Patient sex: M
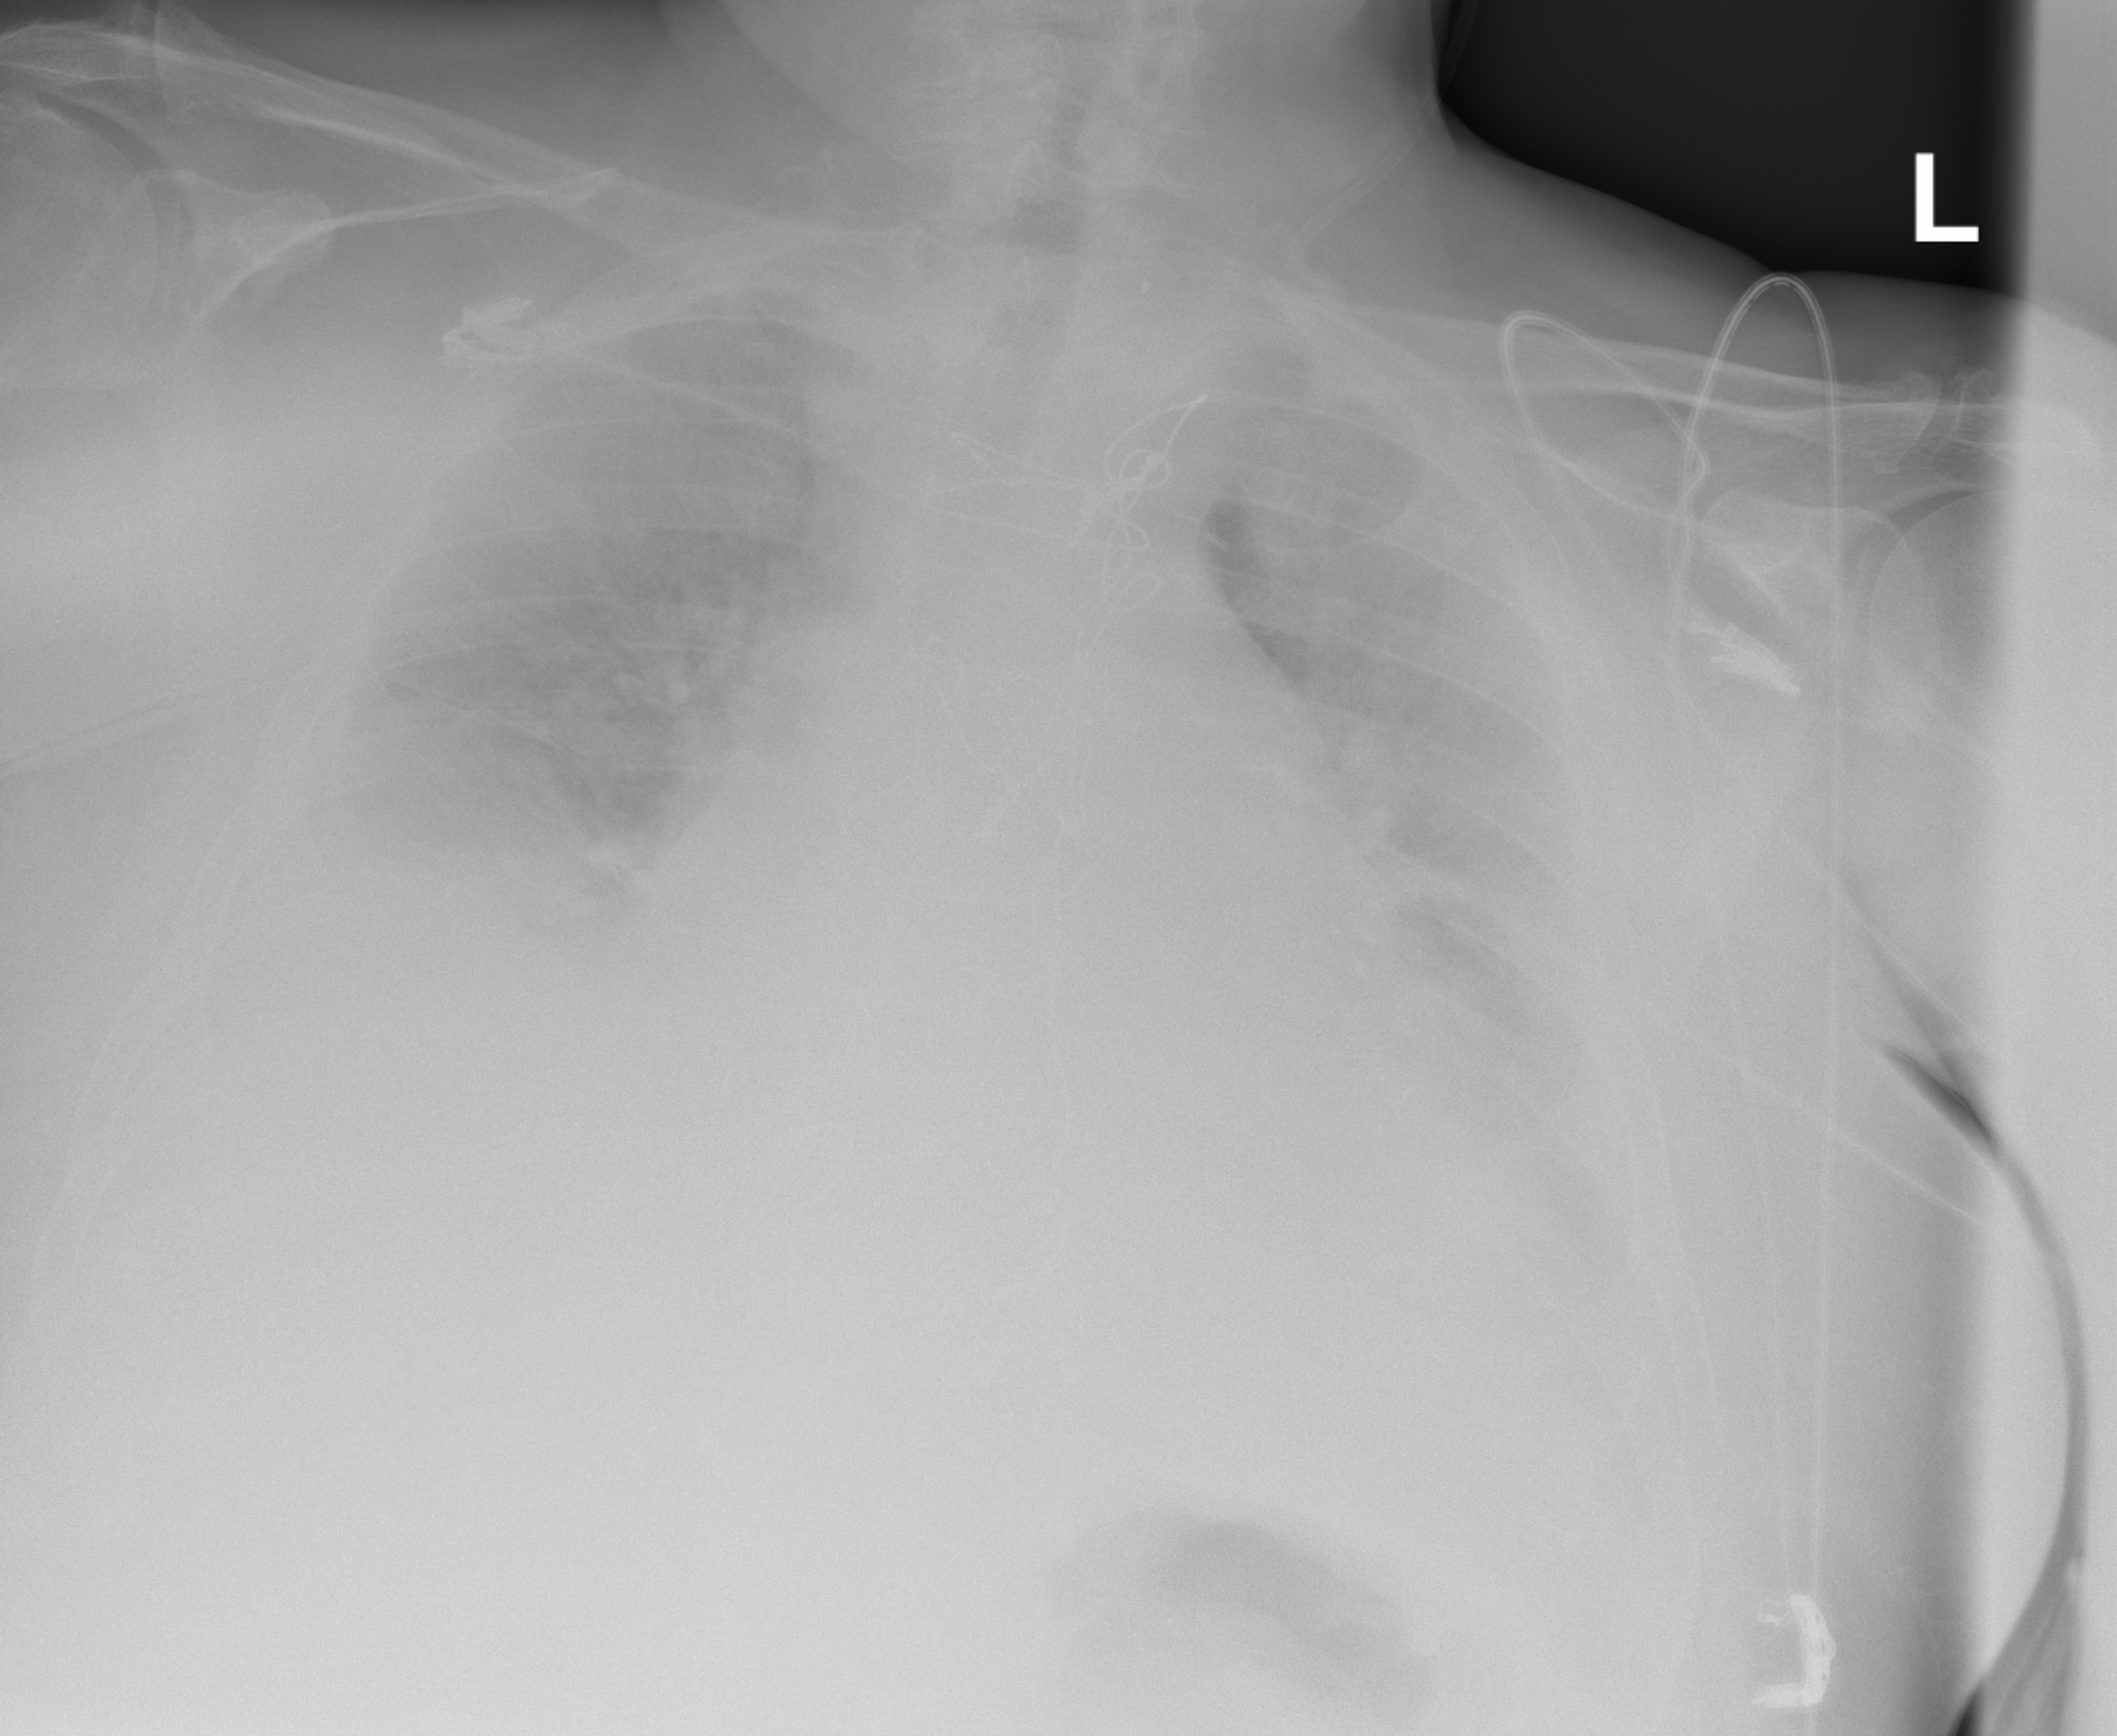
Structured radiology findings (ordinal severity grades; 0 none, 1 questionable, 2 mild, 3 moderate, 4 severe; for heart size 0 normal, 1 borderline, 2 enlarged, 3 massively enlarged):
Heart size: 2
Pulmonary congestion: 3
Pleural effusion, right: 3
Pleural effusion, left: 2
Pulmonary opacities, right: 0
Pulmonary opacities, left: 0
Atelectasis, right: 3
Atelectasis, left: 3